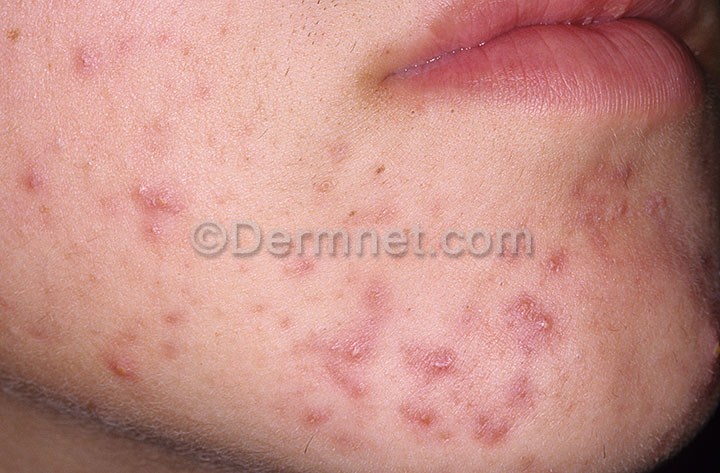
Disease: Acne and Rosacea Photos